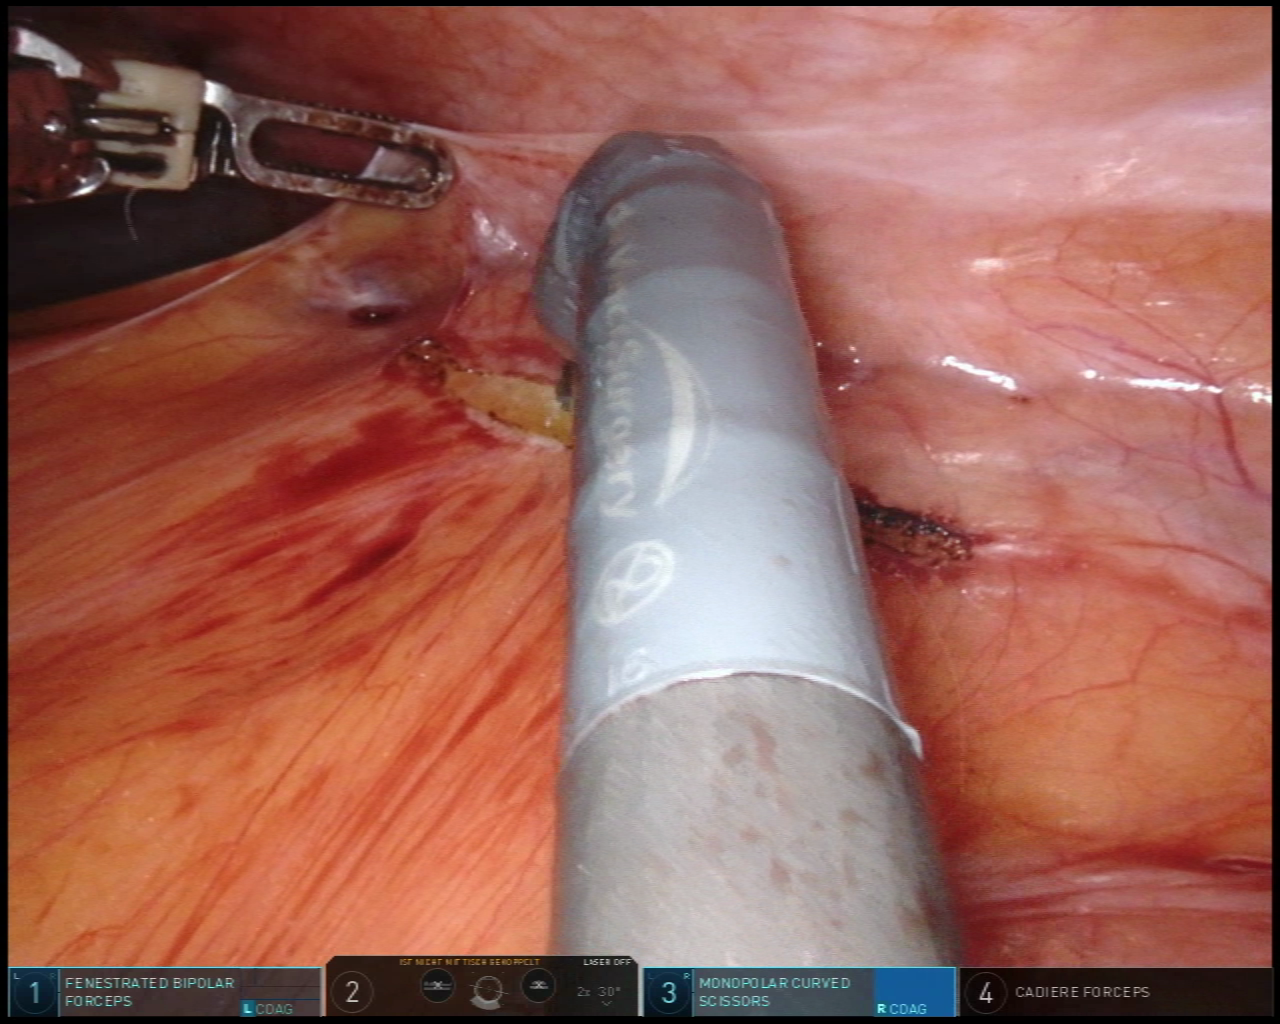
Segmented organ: abdominal_wall
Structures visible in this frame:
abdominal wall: yes
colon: no
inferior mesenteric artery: no
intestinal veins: no
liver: no
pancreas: no
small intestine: no
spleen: no
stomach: no
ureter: no
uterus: no
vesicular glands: no